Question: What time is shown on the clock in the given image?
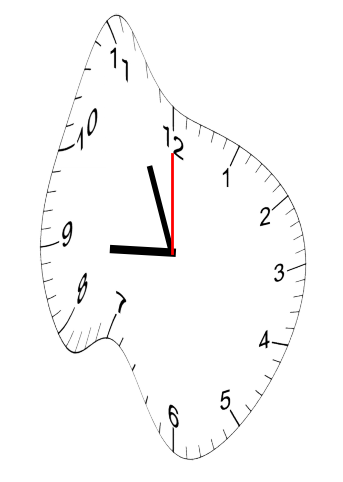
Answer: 08:56:00